Aerial crown-view tile of a tropical tree (Barro Colorado Island, Panama), acquired 20240716:
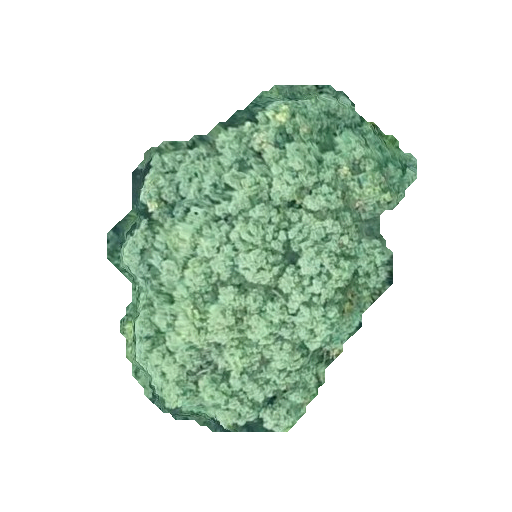
Species: Ocotea leptobotra
GBIF accepted scientific name: Ocotea leptobotra
Crown area: 115.481 m²